Question: I'm trying to recreate this effect (see image below), but with a circular path as I have a round button.
Here's the source.
<URL>
The modifications I've made seem to affect the method that the particle is animated, not the path.
I haven't researched the technology employed in depth, however I don't believe it's possible?
'''
fireEmitter = (CAEmitterLayer *)self.layer;
//fireEmitter.renderMode = kCAEmitterLayerAdditive;
//fireEmitter.emitterShape = kCAEmitterLayerLine;
// CGPoint pt = [[touches anyObject] locationInView:self];
float multiplier = 0.25f;
fireEmitter.emitterPosition = self.center;
fireEmitter.emitterMode = kCAEmitterLayerOutline;
fireEmitter.emitterShape = kCAEmitterLayerCircle;
fireEmitter.renderMode = kCAEmitterLayerAdditive;
fireEmitter.emitterSize = CGSizeMake(100 * multiplier, 0);
'''

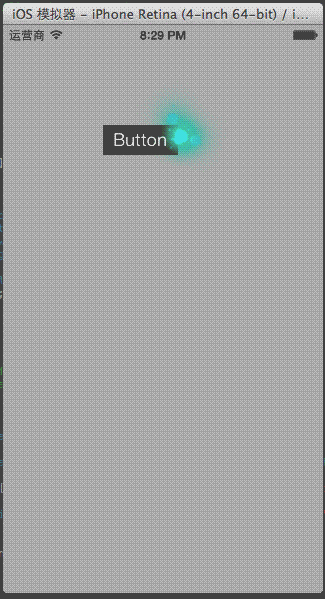
Answer: You 're just setting the emitter properties there (irrelevant with the animation of its position). The part where the animation is created and added to the button is missing from your question (but is present in the sample project).
There in the 'drawRect:' method the animation is added as follows:
'''
-(void)drawRect:(CGRect)rect
{
CGMutablePathRef path = CGPathCreateMutable();
CGPathAddRect(path, NULL, CGRectMake(0, 0, self.frame.size.width, self.frame.size.height));
CAKeyframeAnimation *animation = [CAKeyframeAnimation animationWithKeyPath:@"position"];
animation.duration = 3;
animation.timingFunction = [CAMediaTimingFunction functionWithName:@"easeInEaseOut"];
animation.repeatCount = MAXFLOAT;
animation.path = path; // That's what defines the path of the animation
[emitterView.layer addAnimation:animation forKey:@"test"];
}
'''
Which essentially says, take this path (right now a rectangle with the dimensions of the button) and animate the 'emitterView's (the particles) position along this path for 3 seconds (and repeat forever).
So, a simple change in 'animation.path' to something like this for example could define a circular path for emitter to follow:
'animation.path = [UIBezierPath bezierPathWithOvalInRect:rect].CGPath;'
(Essentially an oval with the dimensions of the button - which might be what you want, or not - but you get the idea...)
I'm not suggesting that 'drawRect:' is the best place to create and add the animation (it's just based on the sample that you have provided). You could create and add the animation any way you like provided that you have a path matching your button's circular shape.